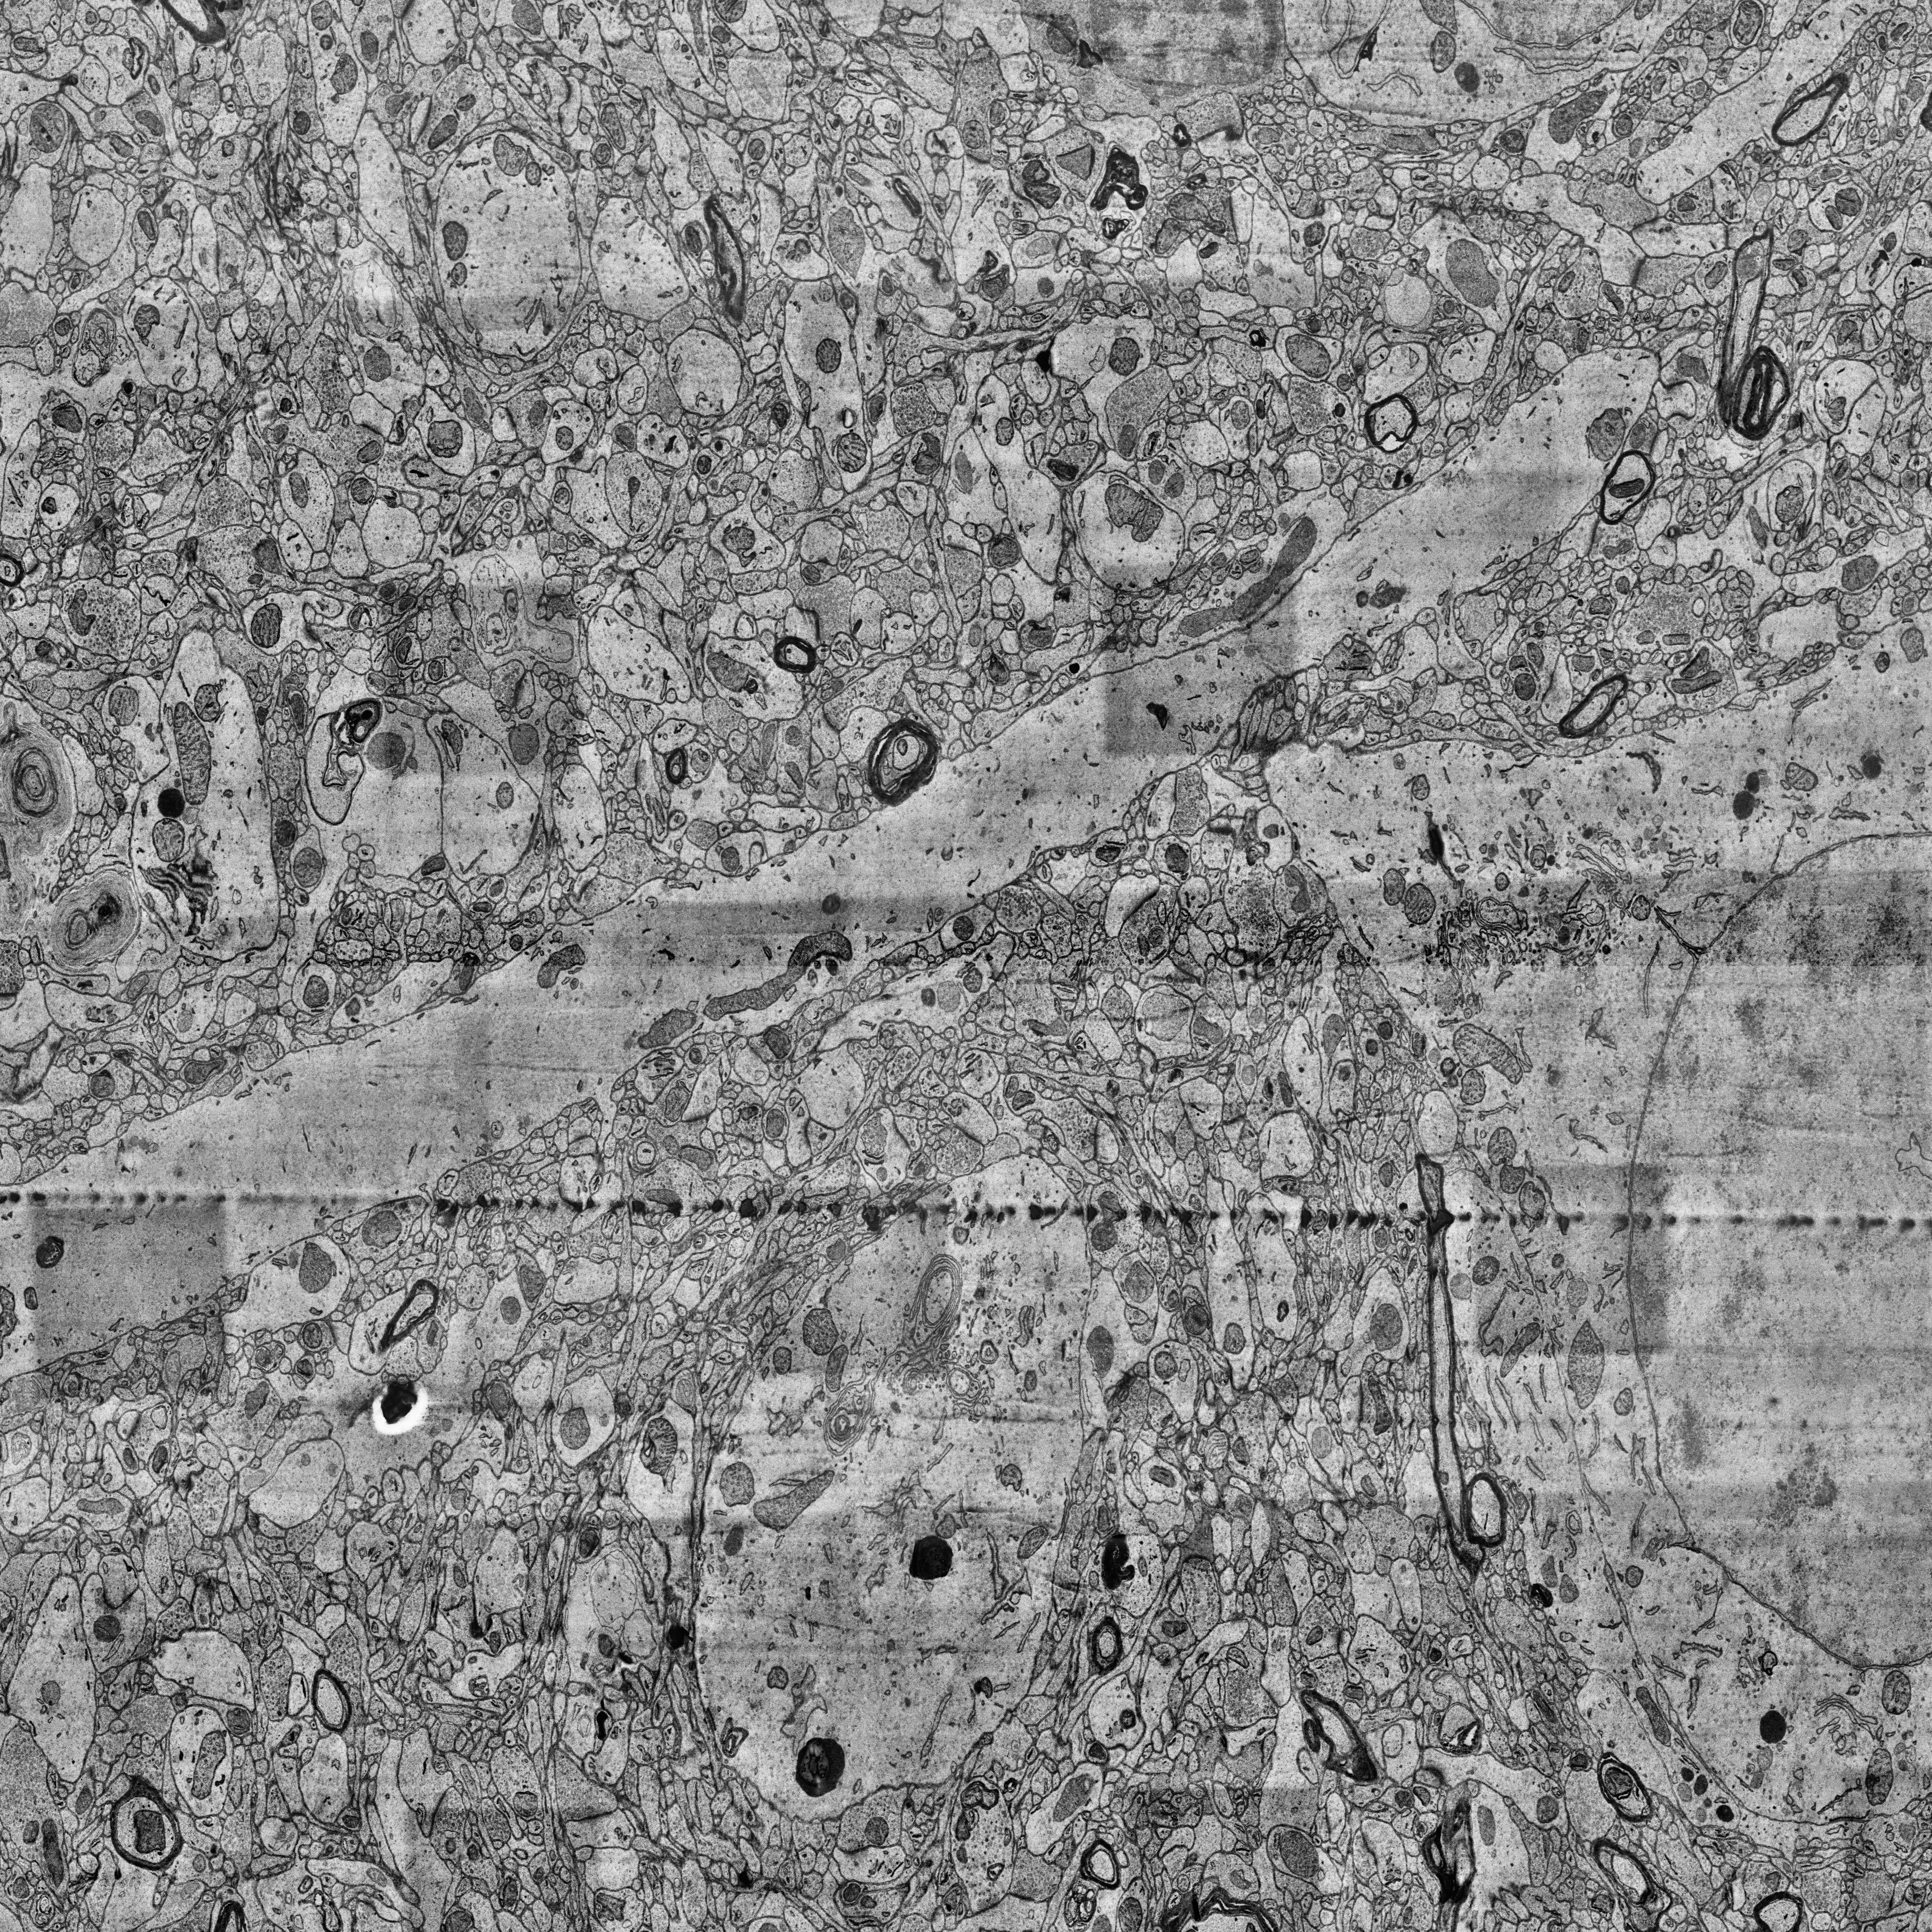
Electron microscopy slice of human cortex tissue
Slice depth (z): 310
Mitochondria instances in slice: 415